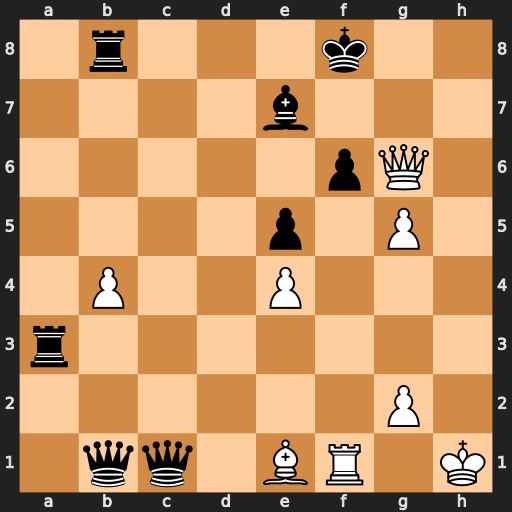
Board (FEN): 1r3k2/4b3/5pQ1/4p1P1/1P2P3/r7/6P1/1qq1BR1K
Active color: w
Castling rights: -
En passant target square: -
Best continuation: gxf6 Rh3+ gxh3 Qxe4+ Qxe4